Here is a 2-D grayscale rendering of raw bearing vibration samples (signal-to-image). What is the most likely bearing condition (normal, inner_race, outer_race, ball)?
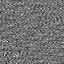
Answer: normal